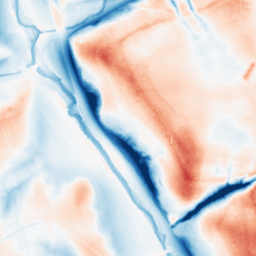
Category: classical
Decomposition family: gaussian_anisotropic
Decomposition parameters: sigma_x: 20
sigma_y: 10
Upsampling method: quintic
Upsampling parameters: scale: 8
Upsampling scale: 8